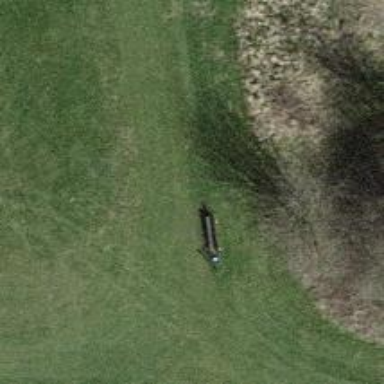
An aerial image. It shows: Bench for seating.